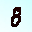
Label: 8